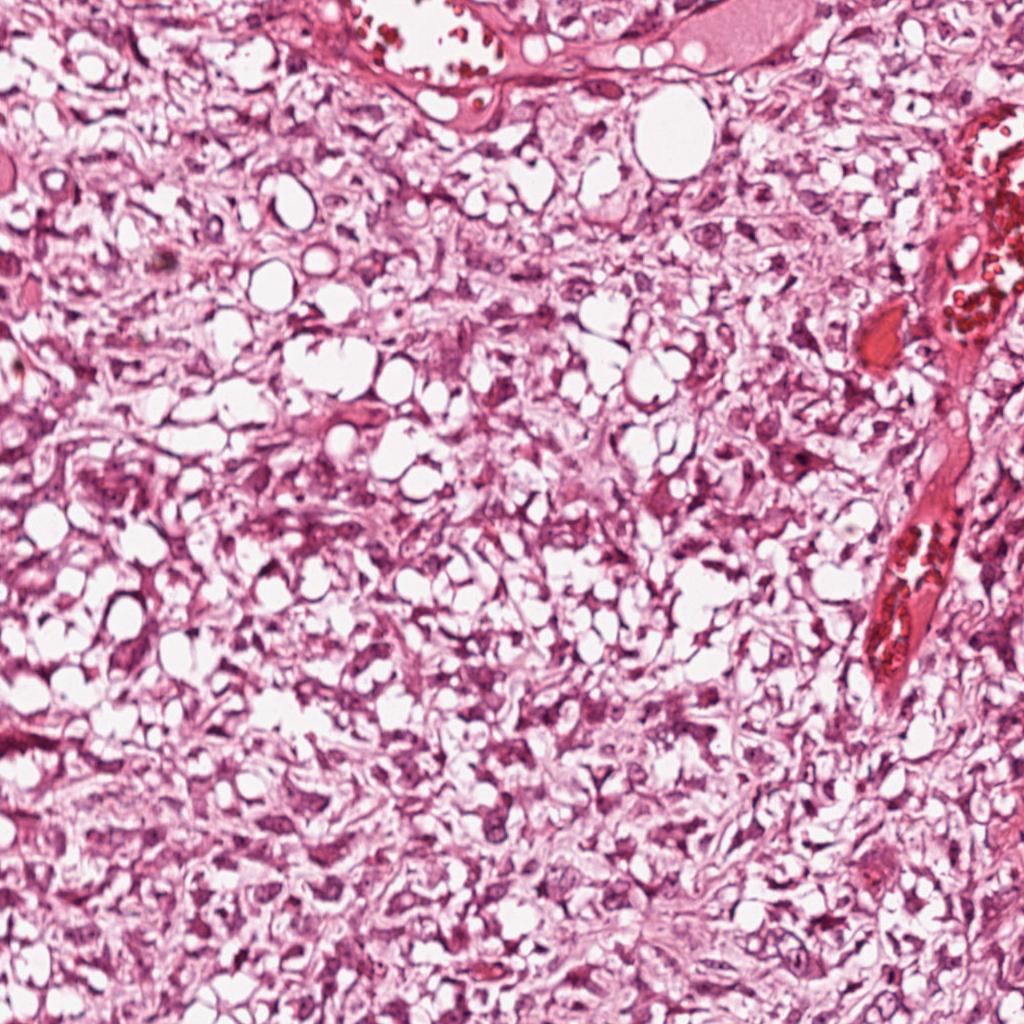
Label: Viable